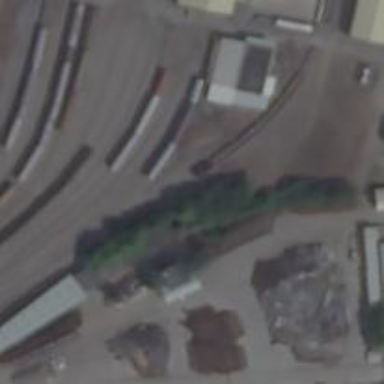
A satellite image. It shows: Yard meant for services.